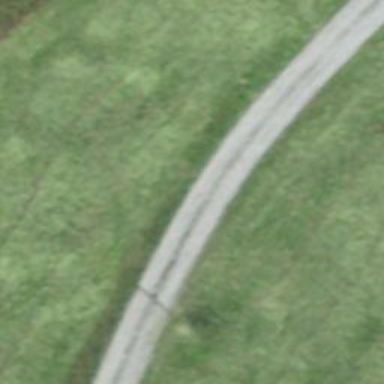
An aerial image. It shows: Service road with unpaved surface.